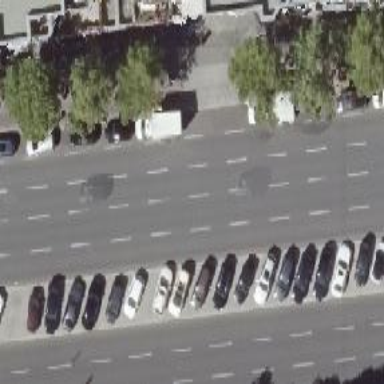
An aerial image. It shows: Primary highway with asphalt surface. There is right lane designated for parking.